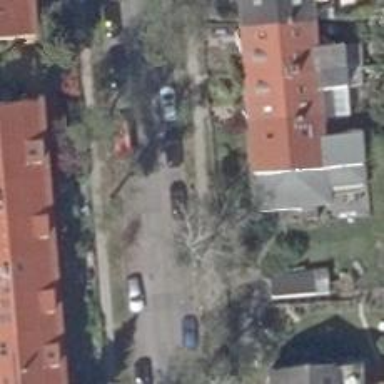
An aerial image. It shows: Beautiful avenue lined with deciduous broadleaved trees.